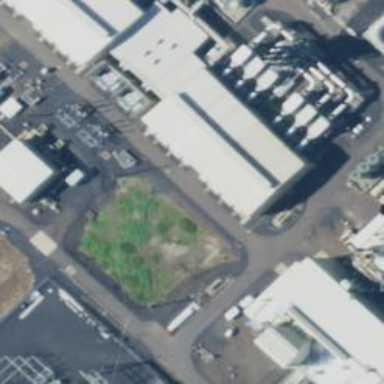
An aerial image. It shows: Gas-powered generator.